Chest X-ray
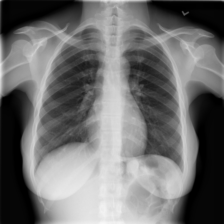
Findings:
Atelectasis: negative
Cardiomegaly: negative
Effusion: negative
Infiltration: negative
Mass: negative
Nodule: negative
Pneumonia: negative
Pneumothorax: negative
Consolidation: negative
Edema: negative
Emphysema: negative
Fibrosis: negative
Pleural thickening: negative
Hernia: negative